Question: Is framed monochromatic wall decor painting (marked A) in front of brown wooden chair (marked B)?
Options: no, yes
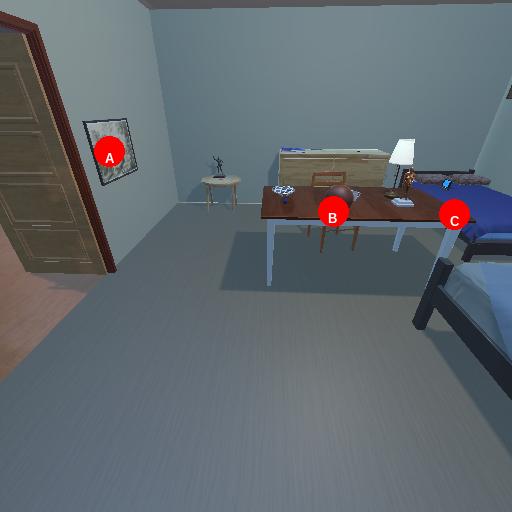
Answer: no